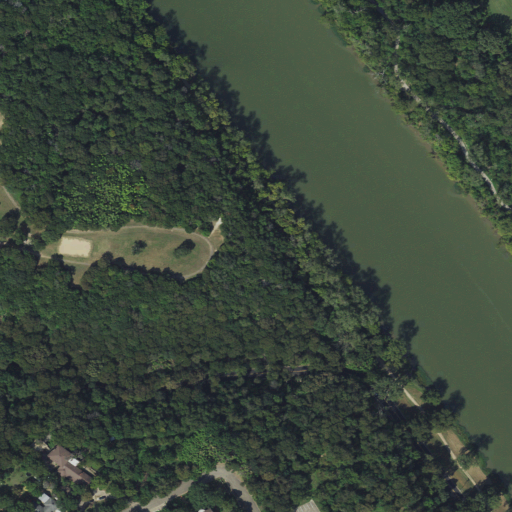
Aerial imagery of cliff(s) in Texas named Lawson Point containing evergreen forest, open water, woody wetlands, open development, grassland, and low intensity development